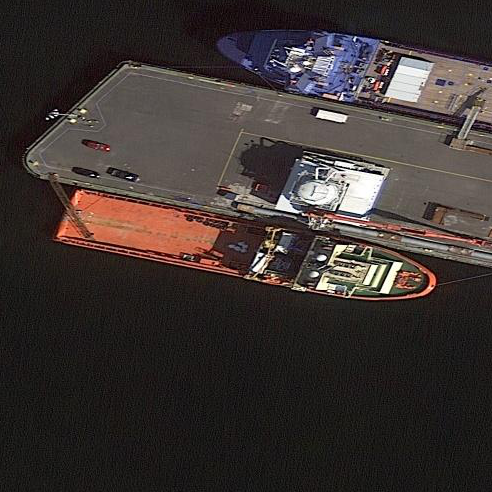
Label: civil